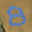
Label: 8